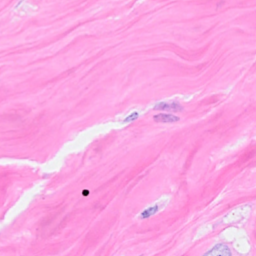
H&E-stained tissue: Breast